Interaction volume radius: 5 \u00c5
Interaction volume height: 15 \u00c5
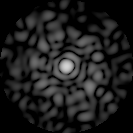
Disorder parameter: 0.888